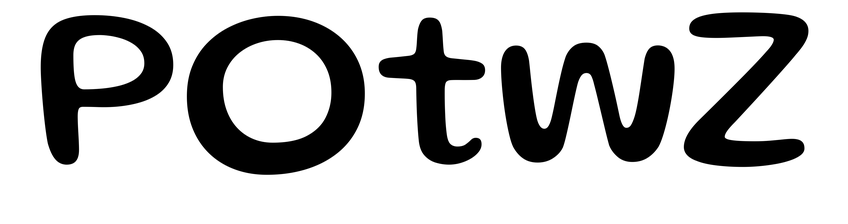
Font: Gluten_Regular